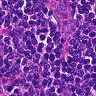
Metastatic tissue present: no